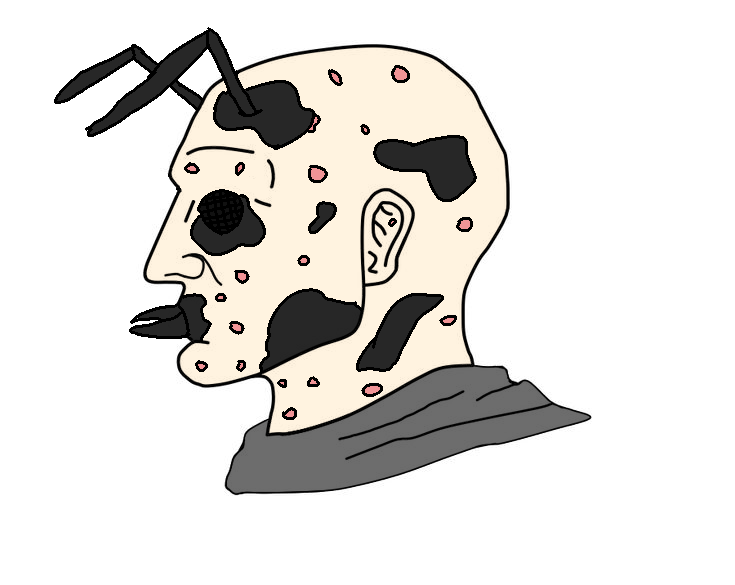
Label: 4_Yes_Chad